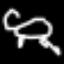
Label: frog